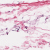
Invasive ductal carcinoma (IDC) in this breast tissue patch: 0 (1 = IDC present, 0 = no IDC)